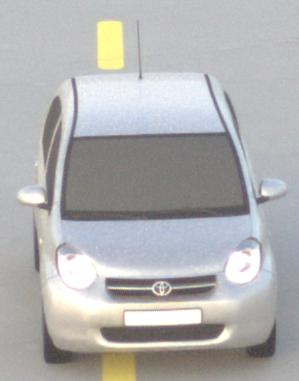
Make: Toyota
Model: Passo
Detailed model: Toyota Passo X Yururi
Model produced from: 2010
Model produced until: 2016
Doors: 5
Color: white
Road condition: dry road
Daytime: sunrise or sunset
Contrast: low contrast